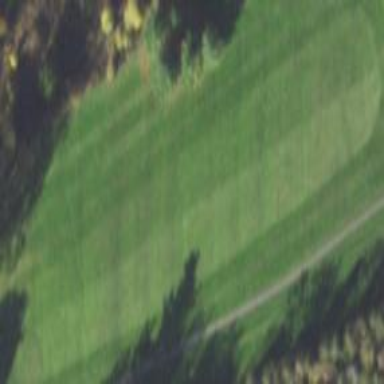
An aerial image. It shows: Scenic golf fairway.